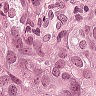
Metastatic tissue present: yes